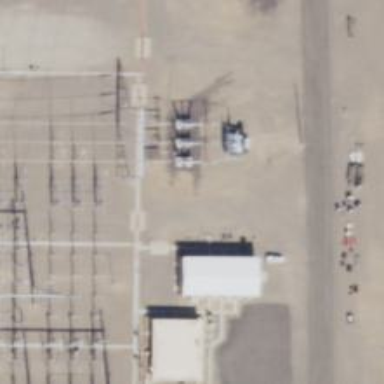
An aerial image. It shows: Switch for power supply.